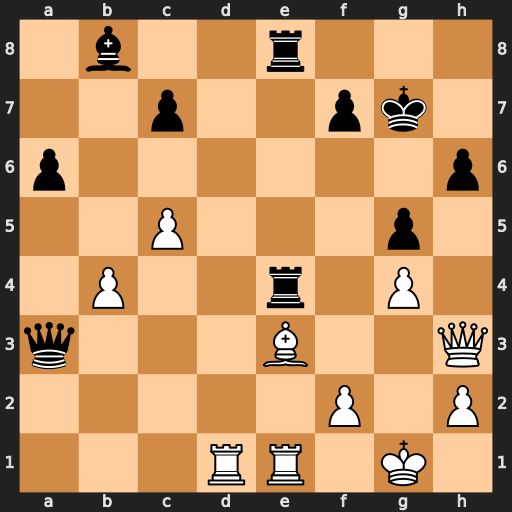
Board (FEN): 1b2r3/2p2pk1/p6p/2P3p1/1P2r1P1/q3B2Q/5P1P/3RR1K1
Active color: w
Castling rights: -
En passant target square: -
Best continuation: Bd4+ Rxd4 Qxa3 Rxe1+ Rxe1